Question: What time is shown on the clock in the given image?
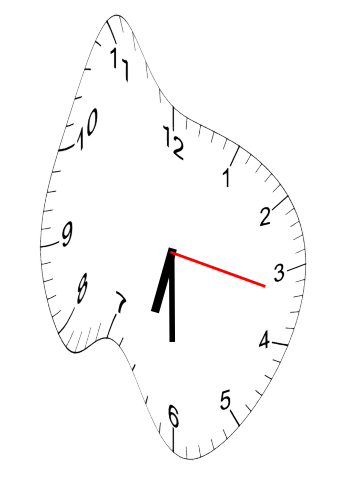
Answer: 06:30:17